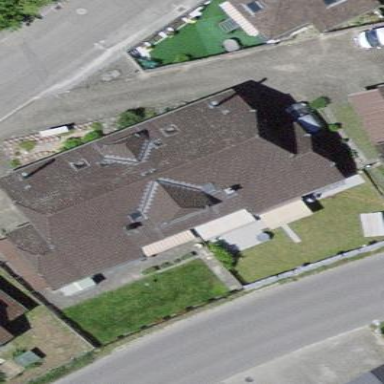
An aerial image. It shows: Terrace building.